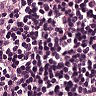
Metastatic tissue present: yes